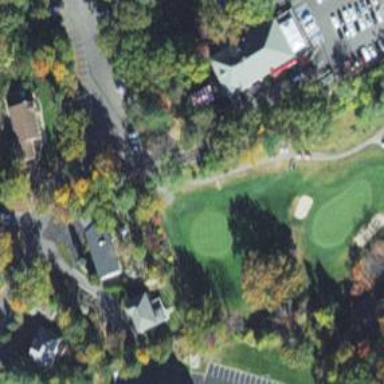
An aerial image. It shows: Footway that serves as golf path.